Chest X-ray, AP view. Patient: 56 years old, sex F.
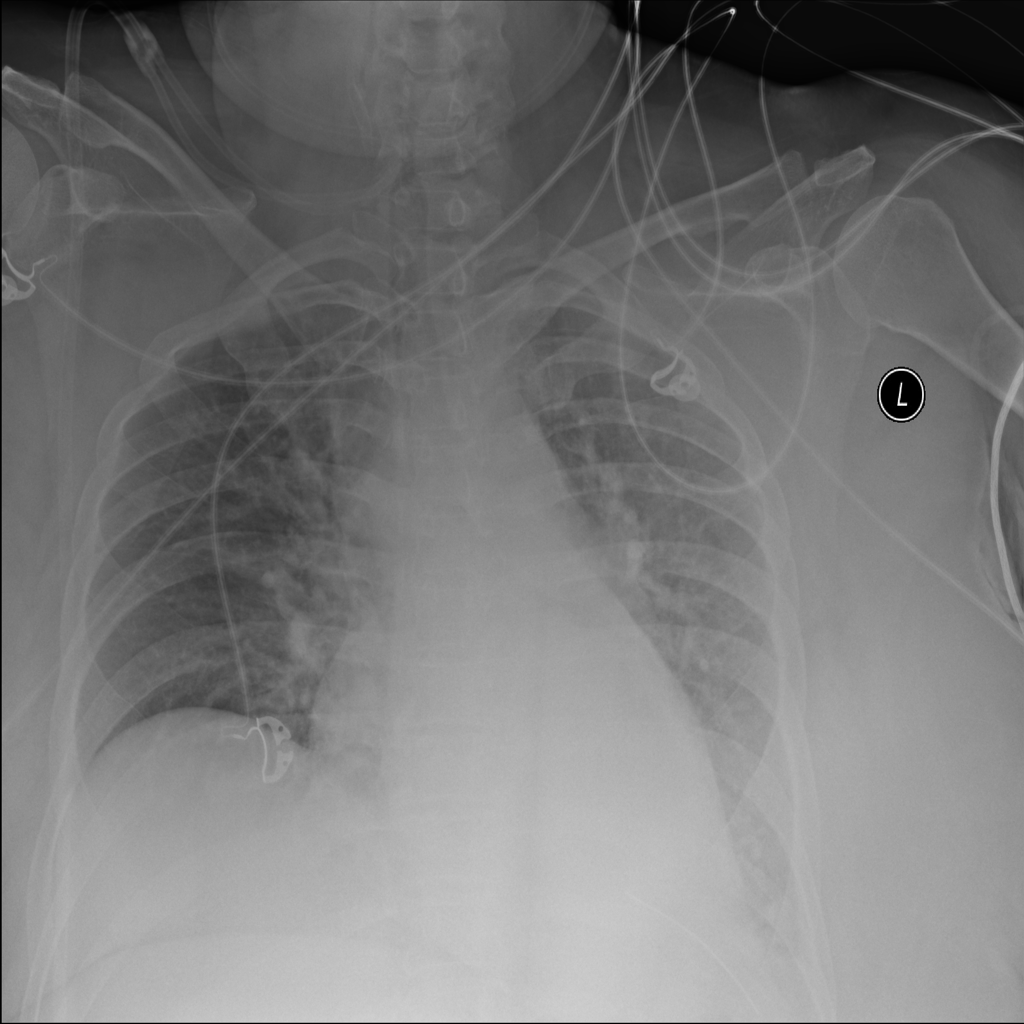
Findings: Atelectasis